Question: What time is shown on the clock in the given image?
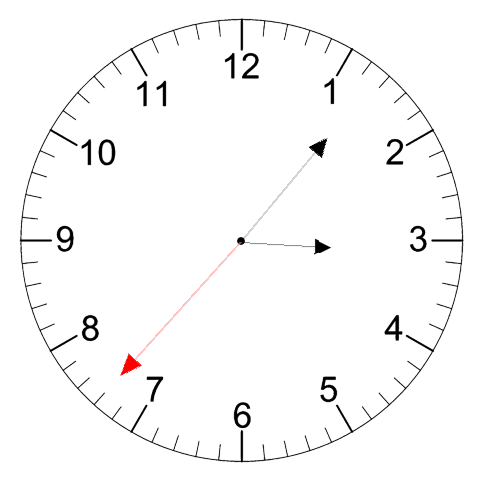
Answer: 03:06:37